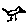
Label: bird